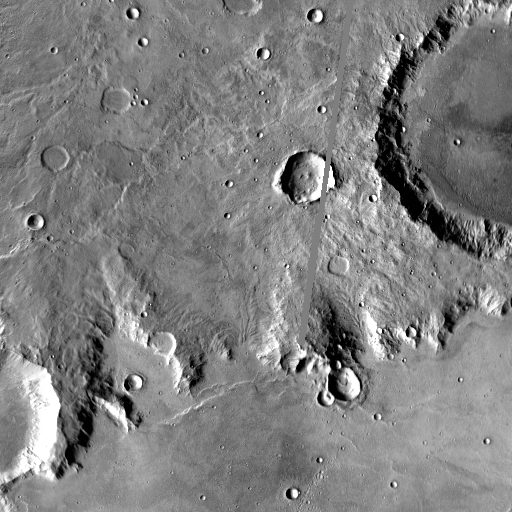
Crater classes present: Background, Other, Layered, Buried